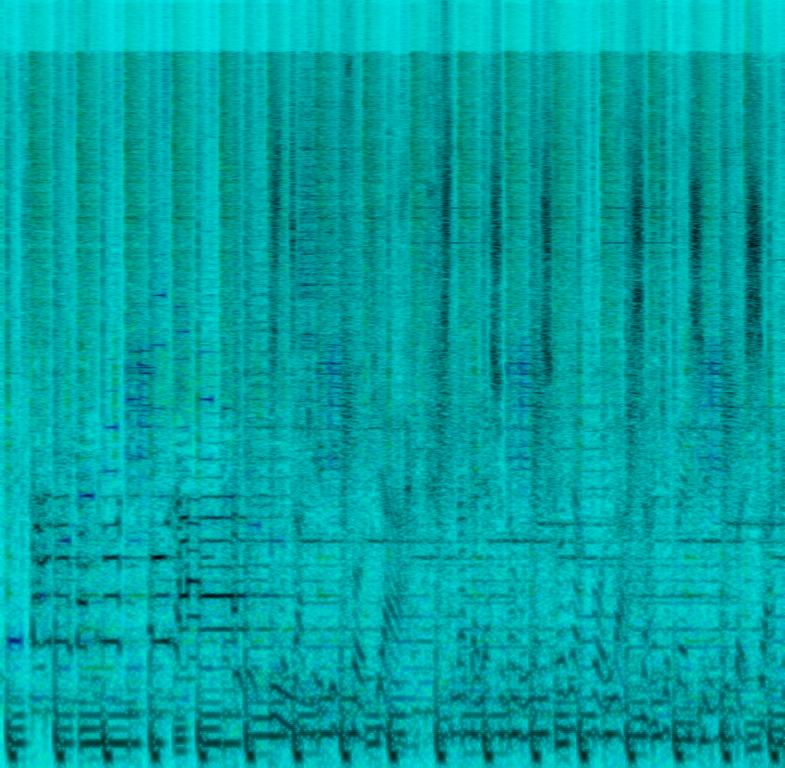
The low quality recording features a disco song that consists a fruity male vocal singing over groovy bass, punchy "4 on the floor" kick pattern, wide funky electric guitar chords, shimmering open hats, muffled punchy snare, shimmering bells melody, groovy bass, high pitched sustained strings melody and low toms. There is a short snippet of harmonizing vocals at the end of the loop. It sounds energetic and addictive.